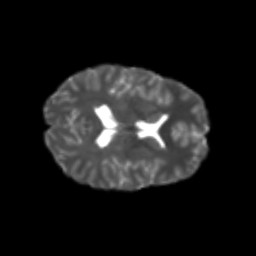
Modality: T2w
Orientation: axial
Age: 22
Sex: female
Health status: healthy
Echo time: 0.074 s